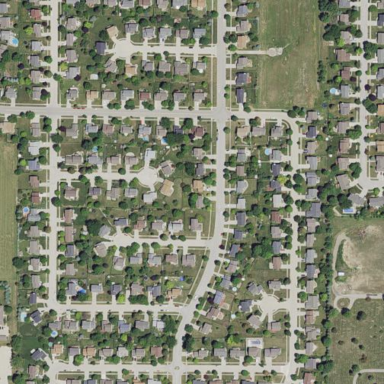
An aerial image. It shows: Residential area in neighborhood consisting of single-family homes.